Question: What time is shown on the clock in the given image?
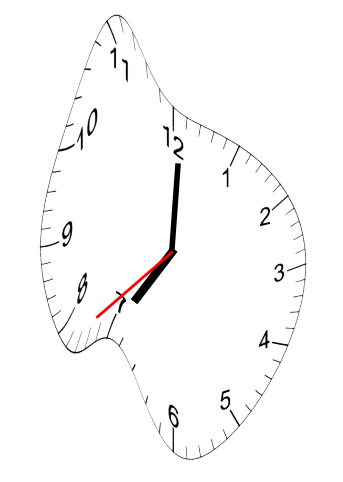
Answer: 07:00:38